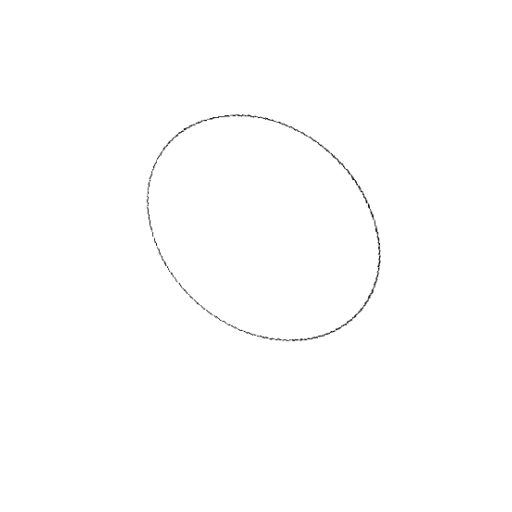
Crossing number: 0